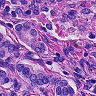
Metastatic tissue present: yes